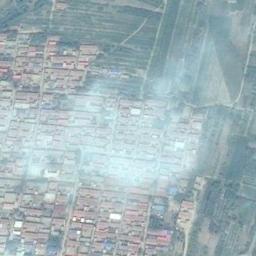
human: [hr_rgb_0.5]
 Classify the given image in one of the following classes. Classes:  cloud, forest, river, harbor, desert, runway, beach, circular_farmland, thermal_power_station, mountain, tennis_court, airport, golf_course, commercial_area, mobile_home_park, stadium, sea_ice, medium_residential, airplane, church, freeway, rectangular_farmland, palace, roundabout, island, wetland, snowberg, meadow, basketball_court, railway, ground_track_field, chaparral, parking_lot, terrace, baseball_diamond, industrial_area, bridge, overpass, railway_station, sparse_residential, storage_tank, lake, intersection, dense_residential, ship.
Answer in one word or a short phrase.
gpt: cloud